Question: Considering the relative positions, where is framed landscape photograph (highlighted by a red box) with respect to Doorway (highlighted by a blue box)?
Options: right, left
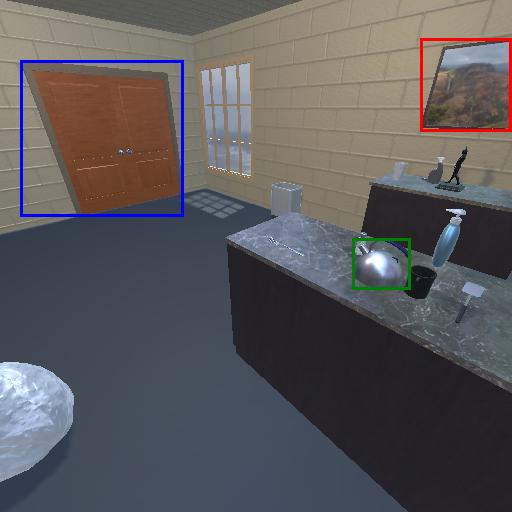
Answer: right